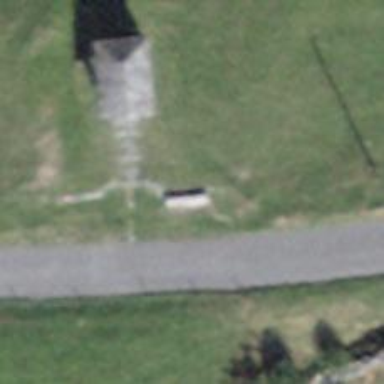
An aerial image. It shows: Bench for seating.